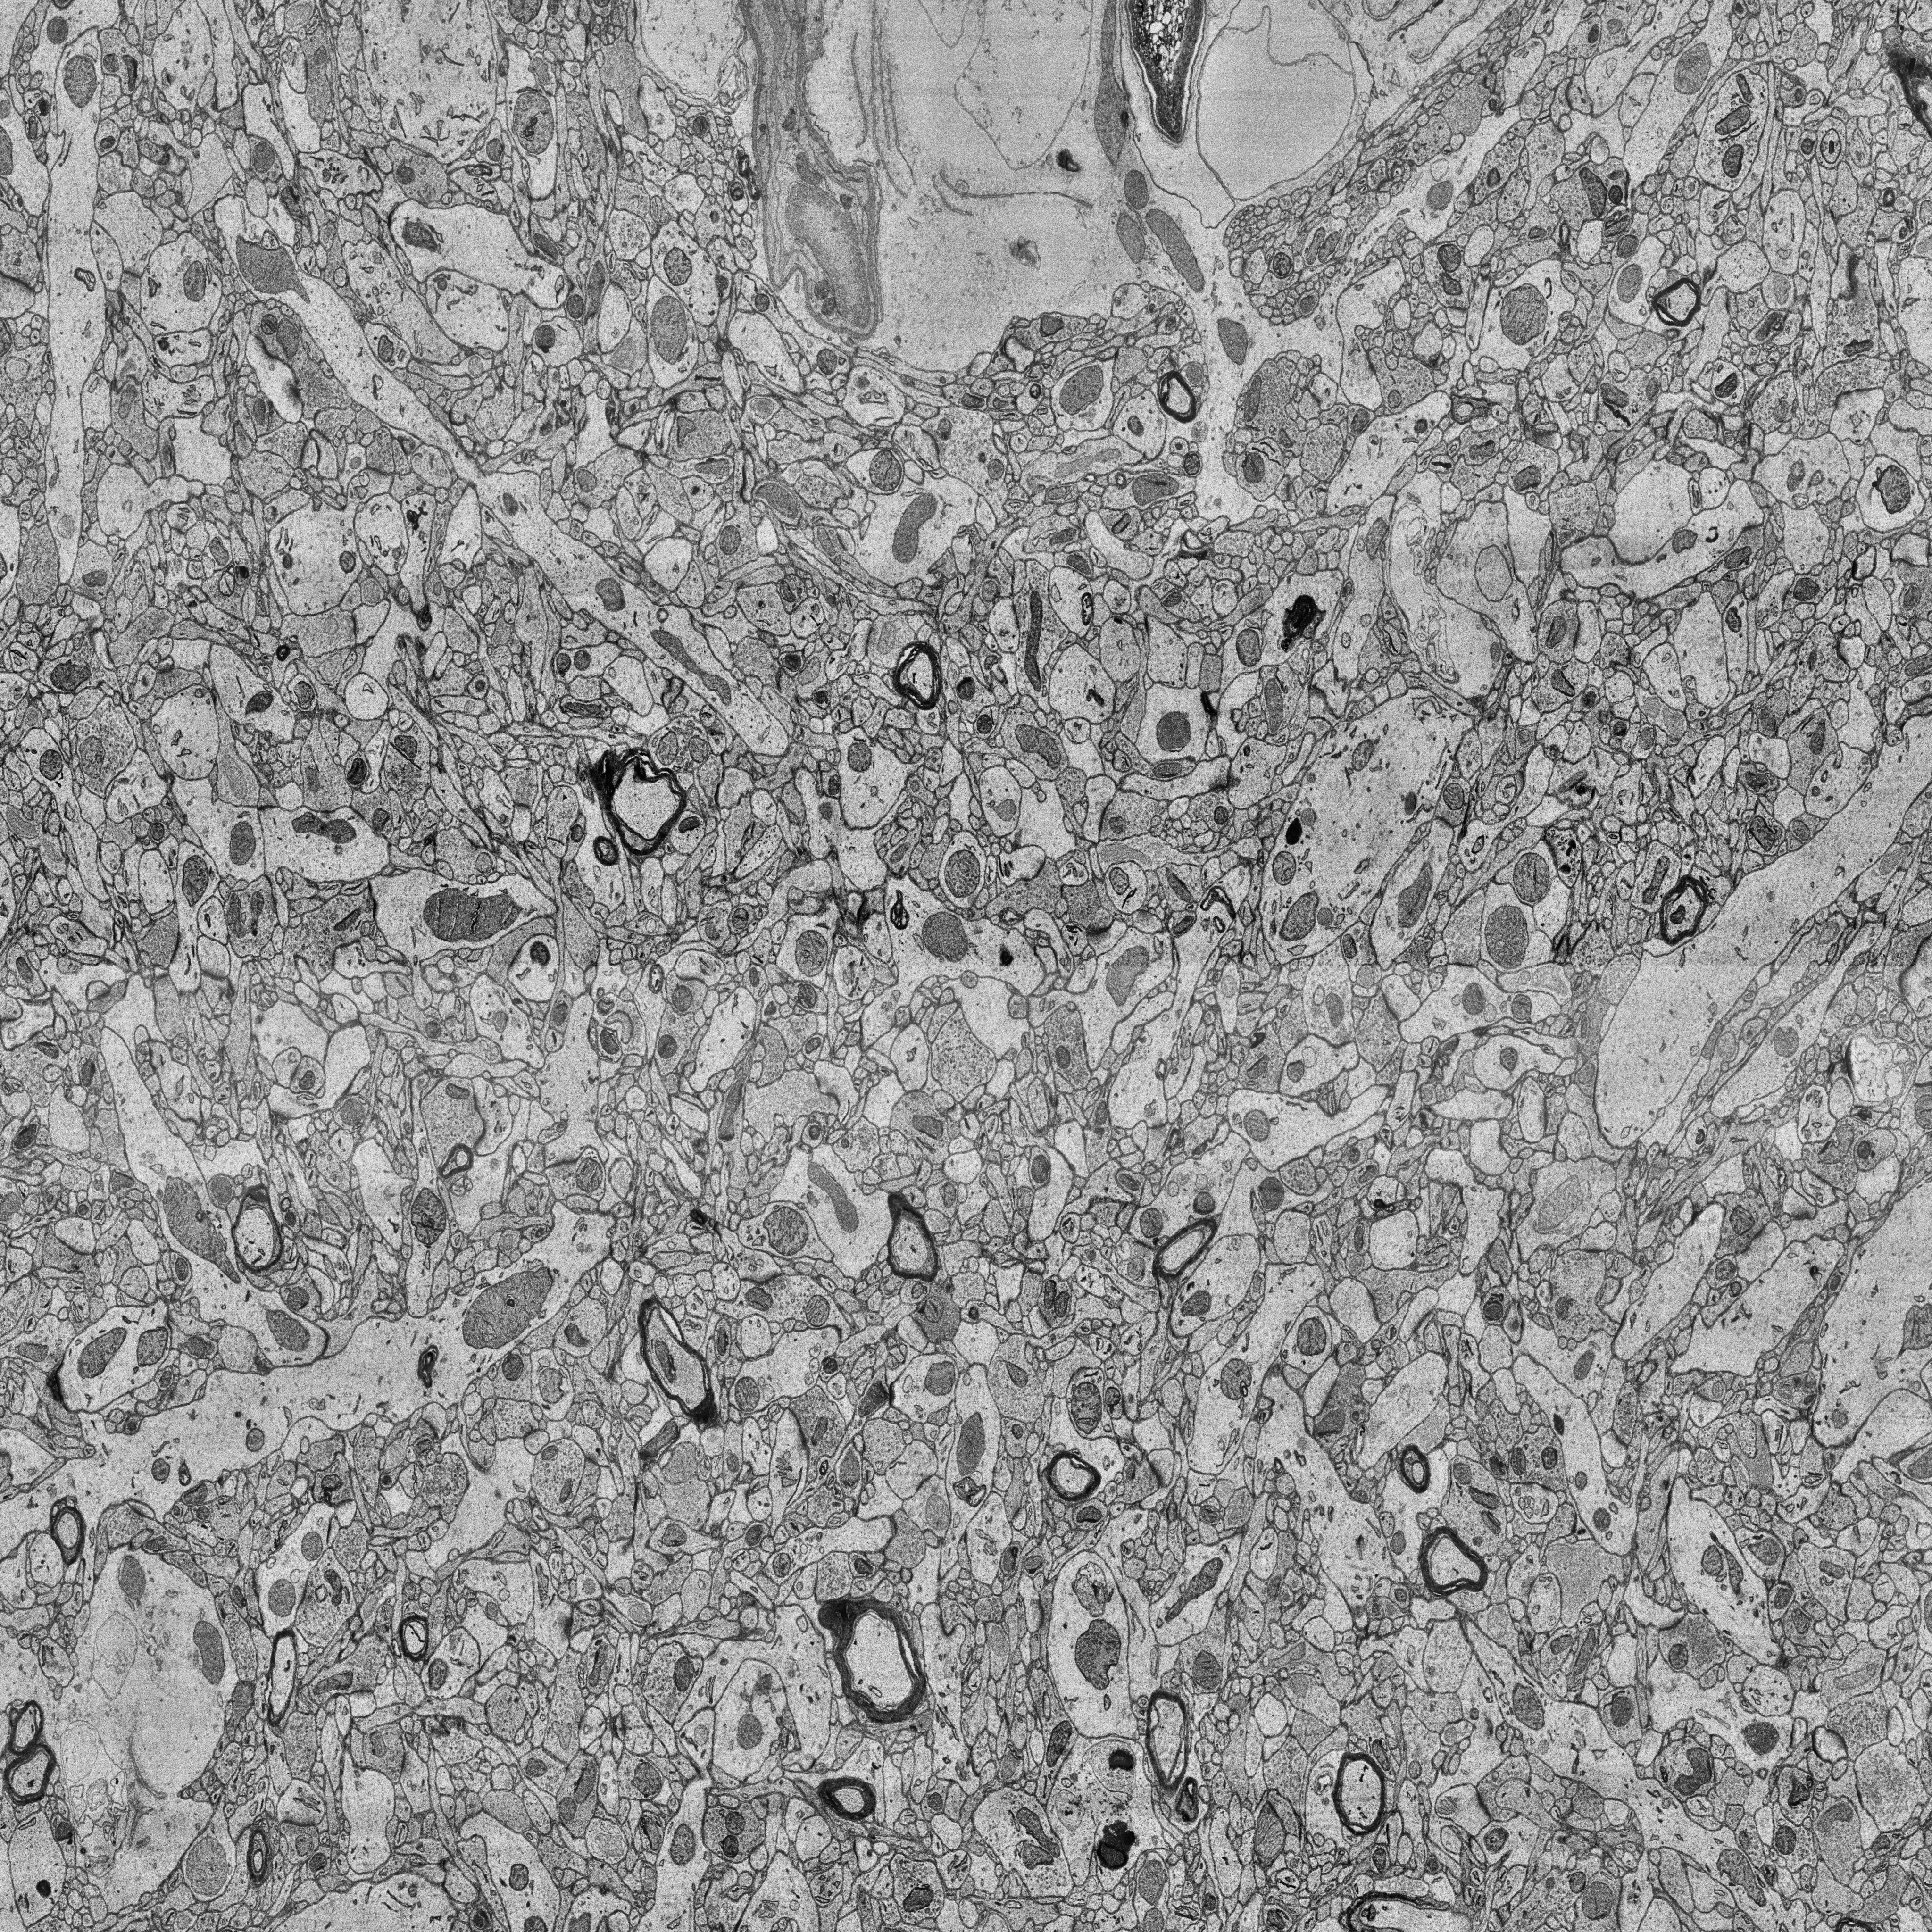
Electron microscopy slice of human cortex tissue
Slice depth (z): 25
Mitochondria instances in slice: 518